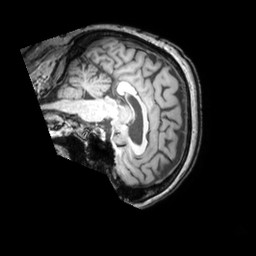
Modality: T1w
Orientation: sagittal
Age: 67
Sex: female
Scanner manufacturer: philips
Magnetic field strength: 3 T
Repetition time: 0.009791 s
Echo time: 0.004596 s